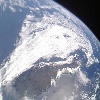
Label: cloud